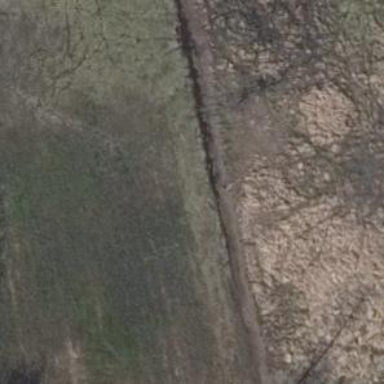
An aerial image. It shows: Wet meadow in wetland area.